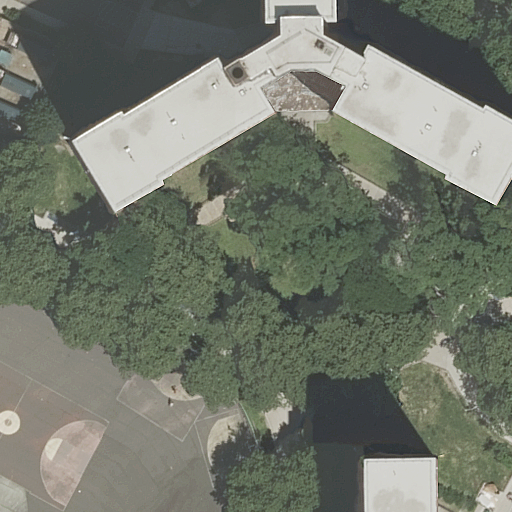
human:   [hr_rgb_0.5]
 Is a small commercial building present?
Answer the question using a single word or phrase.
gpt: no

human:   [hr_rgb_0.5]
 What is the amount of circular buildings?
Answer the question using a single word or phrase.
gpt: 0

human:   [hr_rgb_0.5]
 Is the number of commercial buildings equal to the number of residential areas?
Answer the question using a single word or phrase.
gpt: no

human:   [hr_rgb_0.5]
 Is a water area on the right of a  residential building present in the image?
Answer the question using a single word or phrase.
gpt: no

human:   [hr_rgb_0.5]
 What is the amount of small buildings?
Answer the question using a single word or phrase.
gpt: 0

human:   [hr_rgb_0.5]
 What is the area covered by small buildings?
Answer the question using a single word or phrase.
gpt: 0m2

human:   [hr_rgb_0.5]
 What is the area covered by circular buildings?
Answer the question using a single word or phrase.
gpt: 0m2

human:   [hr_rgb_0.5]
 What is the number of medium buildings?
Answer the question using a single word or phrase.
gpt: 1

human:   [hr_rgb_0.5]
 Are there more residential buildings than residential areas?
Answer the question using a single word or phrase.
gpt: yes

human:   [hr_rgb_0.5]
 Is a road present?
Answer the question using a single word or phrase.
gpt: no

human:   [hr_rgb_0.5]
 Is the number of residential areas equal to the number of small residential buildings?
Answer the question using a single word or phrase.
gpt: no

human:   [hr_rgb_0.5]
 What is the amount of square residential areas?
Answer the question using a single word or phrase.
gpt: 0

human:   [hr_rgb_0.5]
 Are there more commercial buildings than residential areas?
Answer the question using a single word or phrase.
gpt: no

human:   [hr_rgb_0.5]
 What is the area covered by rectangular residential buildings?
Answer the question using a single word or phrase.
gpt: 310m2

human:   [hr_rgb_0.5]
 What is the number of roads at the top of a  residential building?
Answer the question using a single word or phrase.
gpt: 0

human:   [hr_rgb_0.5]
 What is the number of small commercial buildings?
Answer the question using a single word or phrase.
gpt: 0

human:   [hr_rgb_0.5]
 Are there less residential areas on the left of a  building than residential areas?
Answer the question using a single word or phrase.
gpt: yes

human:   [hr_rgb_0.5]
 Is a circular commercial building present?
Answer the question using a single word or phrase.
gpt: no

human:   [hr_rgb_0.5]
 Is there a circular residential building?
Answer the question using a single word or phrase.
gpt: no

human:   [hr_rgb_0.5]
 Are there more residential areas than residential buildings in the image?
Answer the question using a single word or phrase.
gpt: no

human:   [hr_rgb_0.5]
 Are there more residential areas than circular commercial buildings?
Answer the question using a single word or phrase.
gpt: yes

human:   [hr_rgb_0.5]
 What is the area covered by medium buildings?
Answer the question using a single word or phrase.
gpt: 310m2

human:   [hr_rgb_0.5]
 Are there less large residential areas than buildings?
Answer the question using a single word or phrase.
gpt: yes

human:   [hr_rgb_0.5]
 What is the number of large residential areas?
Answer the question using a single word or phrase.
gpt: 1

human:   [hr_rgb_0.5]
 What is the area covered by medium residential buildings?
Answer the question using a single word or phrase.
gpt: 310m2

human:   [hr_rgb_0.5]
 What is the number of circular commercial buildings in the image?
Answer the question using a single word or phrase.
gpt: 0

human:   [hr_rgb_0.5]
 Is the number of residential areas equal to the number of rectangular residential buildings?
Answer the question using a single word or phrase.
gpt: yes

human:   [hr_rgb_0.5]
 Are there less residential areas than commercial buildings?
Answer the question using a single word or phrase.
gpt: no

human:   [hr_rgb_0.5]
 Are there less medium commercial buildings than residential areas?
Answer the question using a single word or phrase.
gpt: yes

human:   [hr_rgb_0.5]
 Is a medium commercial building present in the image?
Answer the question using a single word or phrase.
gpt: no

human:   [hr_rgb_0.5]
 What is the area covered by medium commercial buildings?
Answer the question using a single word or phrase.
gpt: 0m2

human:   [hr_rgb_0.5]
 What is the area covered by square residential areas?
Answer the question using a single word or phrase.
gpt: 0m2

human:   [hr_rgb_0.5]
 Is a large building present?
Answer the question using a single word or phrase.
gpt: yes

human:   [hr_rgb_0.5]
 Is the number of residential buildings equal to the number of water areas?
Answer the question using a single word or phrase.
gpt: no

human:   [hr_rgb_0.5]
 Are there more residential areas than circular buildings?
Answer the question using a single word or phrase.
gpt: yes

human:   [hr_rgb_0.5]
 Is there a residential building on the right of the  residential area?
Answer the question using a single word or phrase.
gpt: no